Interaction volume radius: 5 \u00c5
Interaction volume height: 10 \u00c5
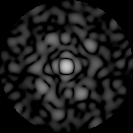
Disorder parameter: 0.834